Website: apple
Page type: review-order
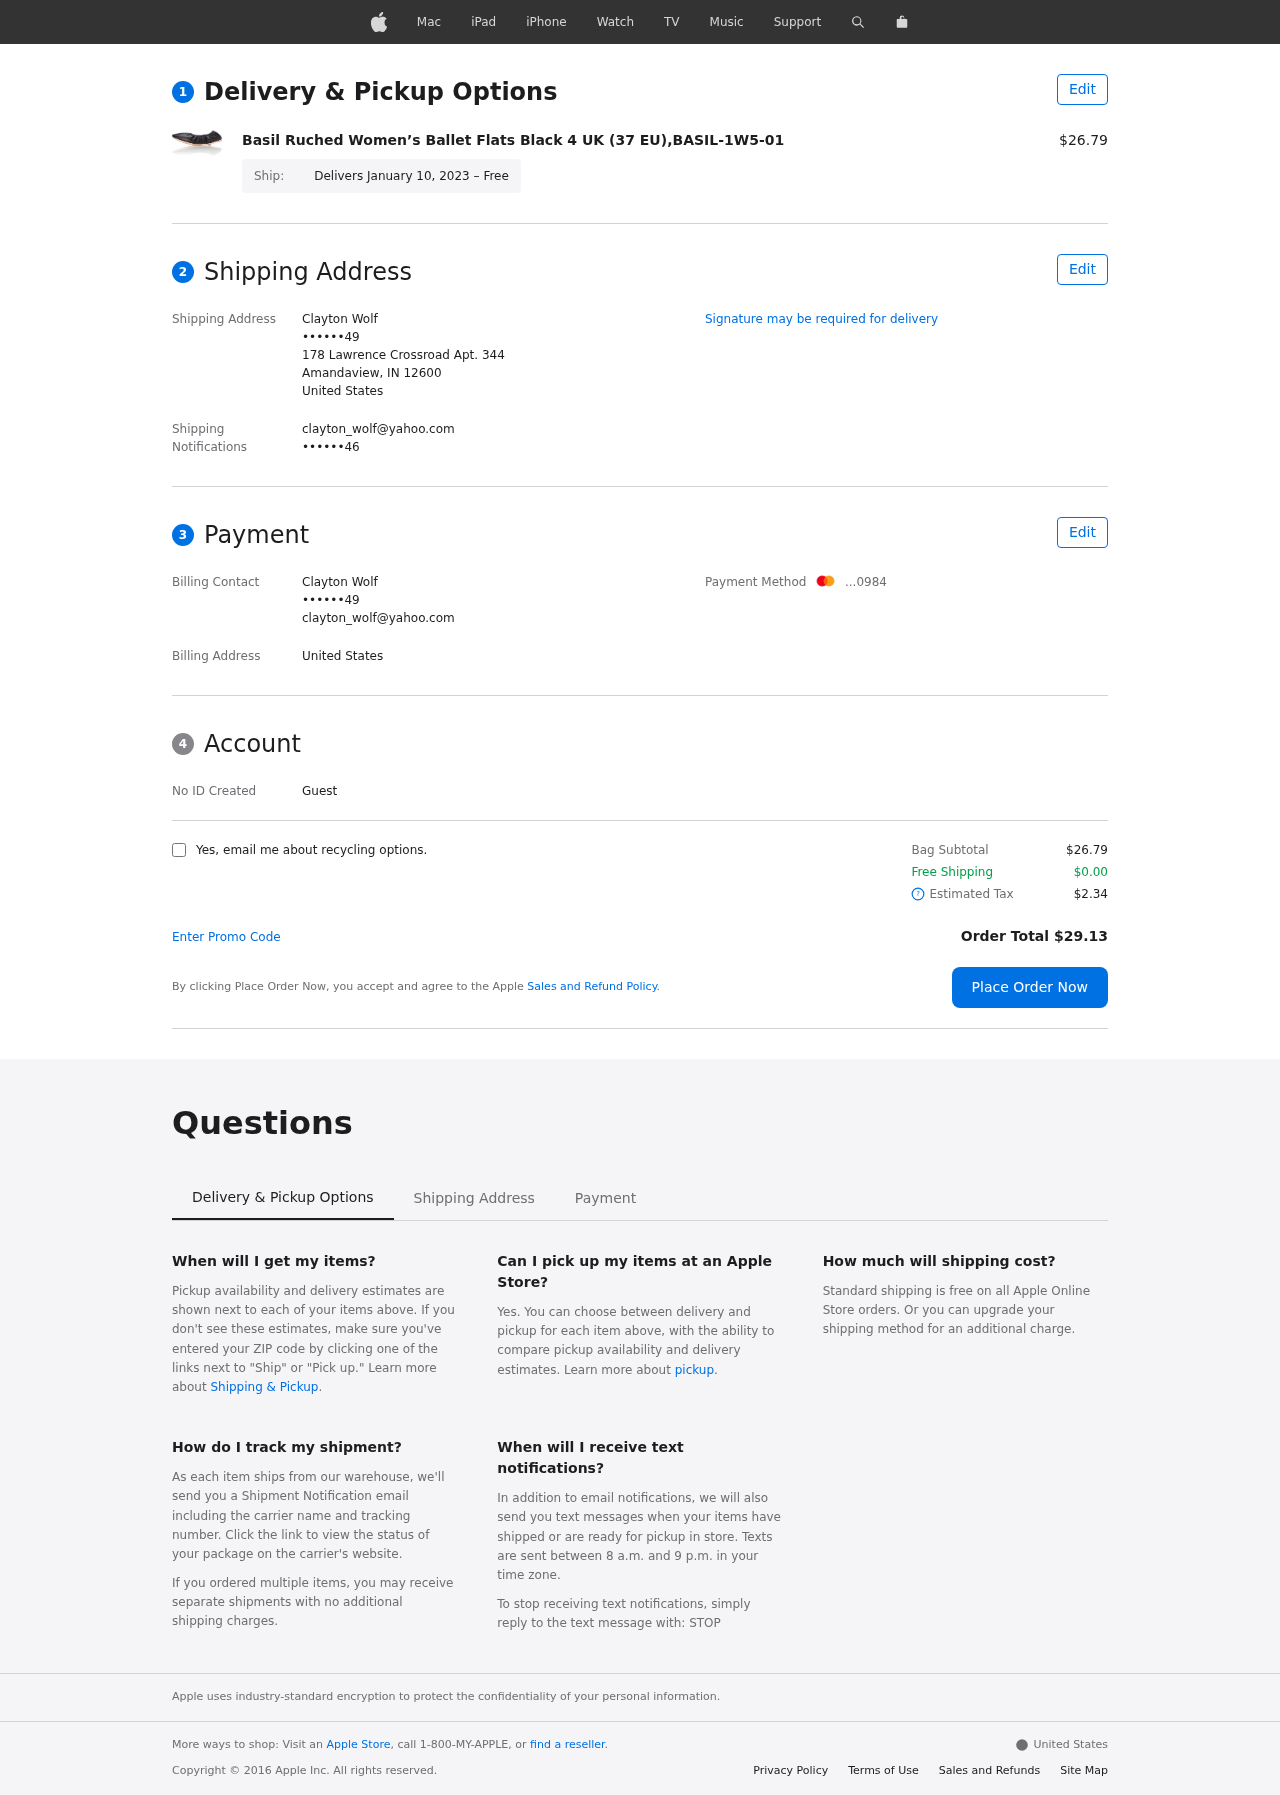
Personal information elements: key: PII_CARD_LAST4
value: ...0984
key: PII_CITY_STATE_ZIP
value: Amandaview, IN 12600
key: PII_COUNTRY
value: United States
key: PII_EMAIL
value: clayton_wolf@yahoo.com
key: PII_FULLNAME
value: Clayton Wolf
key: PII_PHONE
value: ••••••49
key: PII_STREET
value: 178 Lawrence Crossroad Apt. 344
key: PII_ALT_PHONE
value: ••••••46
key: PII_FIRSTNAME
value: Clayton
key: PII_LASTNAME
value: Wolf
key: PII_FULLNAME2
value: Clayton Wolf
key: PII_FULLNAME3
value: Clayton Wolf
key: PII_FIRSTNAME2
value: Clayton
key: PII_FIRSTNAME3
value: Clayton
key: PII_LASTNAME2
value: Wolf
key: PII_LASTNAME3
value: Wolf
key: PII_FIRSTNAME_DERIVED
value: Clayton
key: PII_LASTNAME_DERIVED
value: Wolf
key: PII_FULLNAME_DERIVED
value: Clayton Wolf
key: PII_NAME_FULL_DERIVED
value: Clayton Wolf
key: PII_PHONE3
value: ••••••49
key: PII_EMAIL2
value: clayton_wolf@yahoo.com
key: PII_EMAIL3
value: clayton_wolf@yahoo.com
Product elements: key: PRODUCT1_NAME
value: Basil Ruched Women’s Ballet Flats Black 4 UK (37 EU),BASIL-1W5-01
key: PRODUCT1_PRICE
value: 26.79
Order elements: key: ORDER_DELIVERY_DATE
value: Delivers January 10, 2023 – Free
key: ORDER_SUBTOTAL
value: $26.79
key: ORDER_SHIPPING_COST
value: $0.00
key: ORDER_TAX
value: $2.34
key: ORDER_TOTAL
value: Order Total $29.13